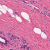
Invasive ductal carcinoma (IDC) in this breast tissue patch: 0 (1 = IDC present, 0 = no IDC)